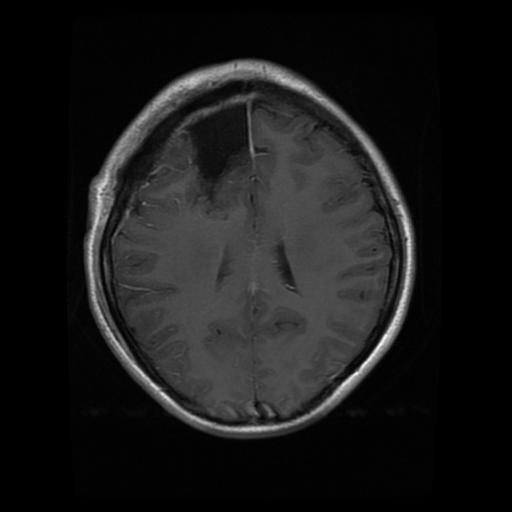
Label: glioma